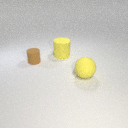
large yellow rubber cylinder to the left of large yellow rubber sphere